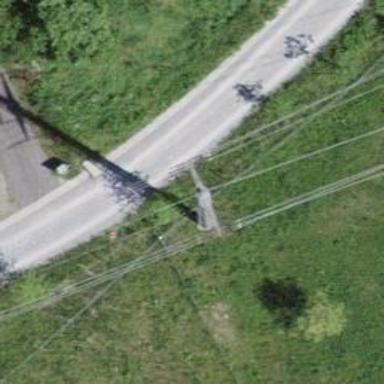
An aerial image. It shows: Power line with three cables.